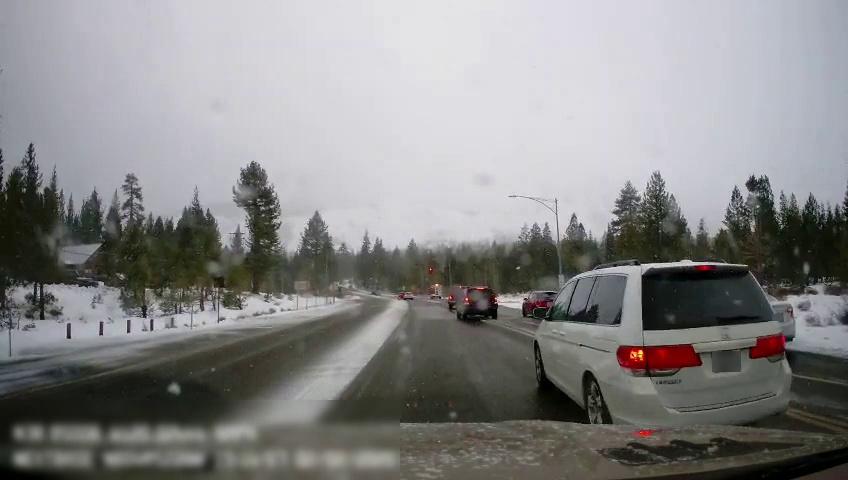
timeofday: Day
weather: Snowy
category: Drivable Space
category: Vehicles | Van
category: Vehicles | SUV
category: Vehicles | Car
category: Vehicles | Car
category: Vehicles | Truck
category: Vehicles | Truck
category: Vehicles | SUV
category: Lanes | Alternate Lane
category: Lanes | Alternate Lane
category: Lanes | Alternate Lane